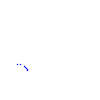
Particle: pion